Question: I have a quick question.
I'm making a feedback survey with smiley emoticons like you can see below.
The fonts I'm using doesn't have a the circle of the face, so I'm just trying to draw it.
My problem is that the circle width is never set so the smileys always have different faces width:

My code:
'''
.rating-item{
border-width:3px;
border-color:black;
font-size:150%;
font-style:bold;
}
.rating-item span{
border-width: 2px;
padding:5.5px;
width:30px;
border-style: solid;
border-radius: 50%;
}
<div class="article-survey-container ">
<div class="article-survey ">
<div class="selected-text"></div>
<div class="recorded-message"></div>
<ul class="ratings">
<li data-rating="5" class="rating-item" id="muy-dificil-rating"> <span class="fontelico-emo-unhappy "> </span></li>
<li data-rating="4" class="rating-item" id="dificil-rating"> <span class="fontelico-emo-displeased"> </span></li>
<li data-rating="3" class="rating-item"id="normal-rating"> <span class="fontelico-emo-sleep"> </span></li>
<li data-rating="2" class="rating-item"id="facil-rating"> <span class="fontelico-emo-happy"> </span></li>
<li data-rating="1" class="rating-item" id="muy-facil-rating"> <span class="fontelico-emo-grin"> </span></span></li>
</ul>
<br>
<input type="hidden" name="dificultad" id="dificultad" value="">
</div>
</div>
</div>
'''
Any Css/Hml Idea?
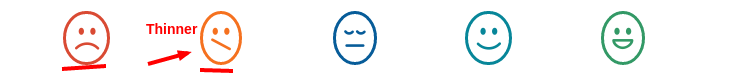
Answer: You need to set your 'span' elements to 'display: inline-block' or 'display: block', otherwise by default they'll be set to 'display: inline', which will mean your 'width' declaration will be ignored.
'''
.rating-item span {
...
display: inline-block;
}
'''
---
### Demo
'''
span {
background: #f00;
color: #fff;
height: 30px;
line-height: 30px;
text-align: center;
width: 30px;
}
ul.inline-block span {
display: block;
}
ul.no-inline-block span {
display: inline;
}
ul {
list-style-type: none;
}
li {
display: inline-block;
}
'''
'''
<h2>With block or inline block</h2>
<ul class="inline-block">
<li>
<span>1</span>
</li>
<li>
<span>2</span>
</li>
<li>
<span>3</span>
</li>
</ul>
<h2>Without block or inline block</h2>
<ul class="no-inline-block">
<li>
<span>1</span>
</li>
<li>
<span>2</span>
</li>
<li>
<span>3</span>
</li>
</ul>
'''